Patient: sex F, age 58
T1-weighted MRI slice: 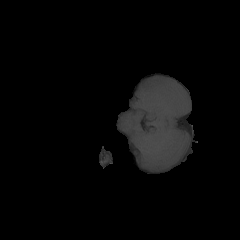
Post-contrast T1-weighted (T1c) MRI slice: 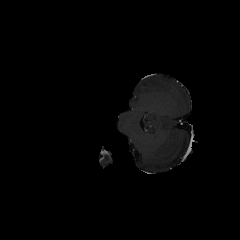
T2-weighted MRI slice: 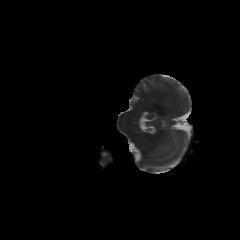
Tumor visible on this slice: no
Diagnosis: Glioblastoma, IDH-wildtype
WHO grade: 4